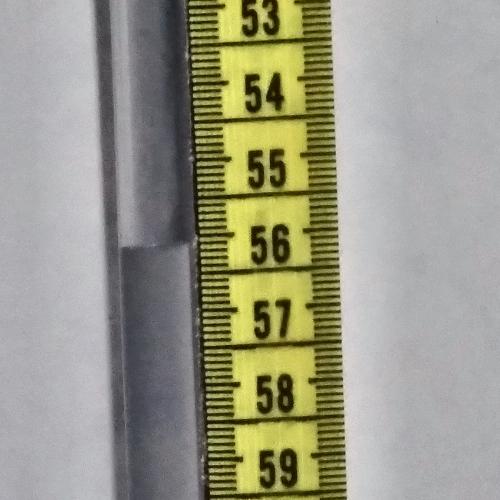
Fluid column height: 56.1 cm